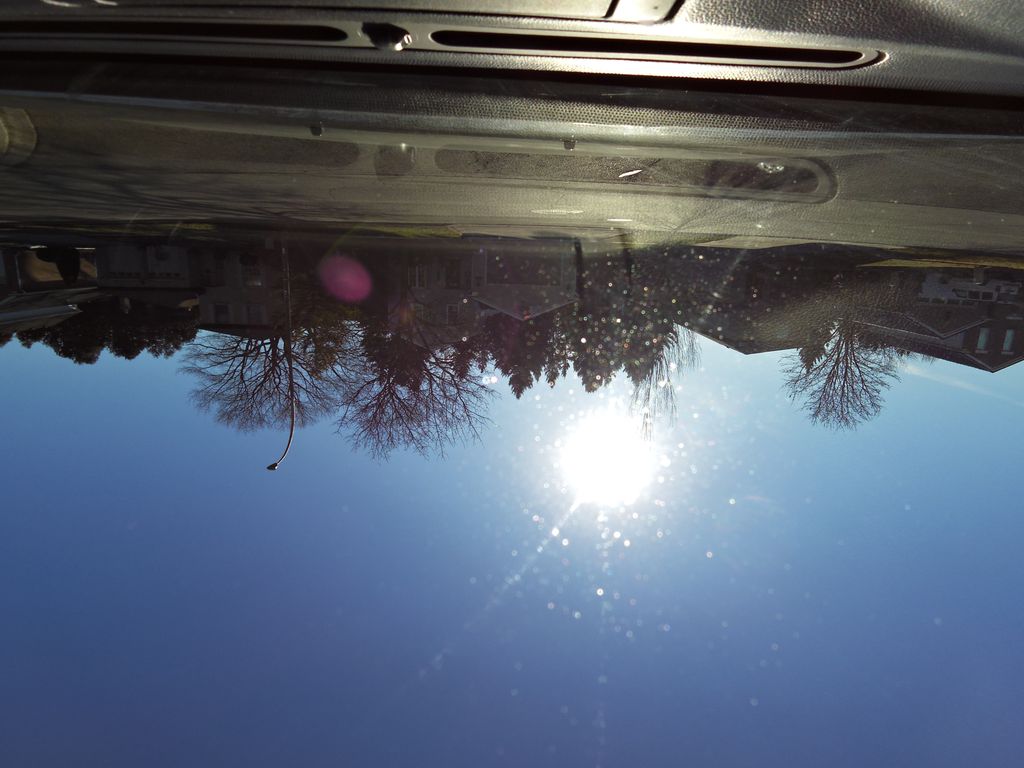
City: hamilton